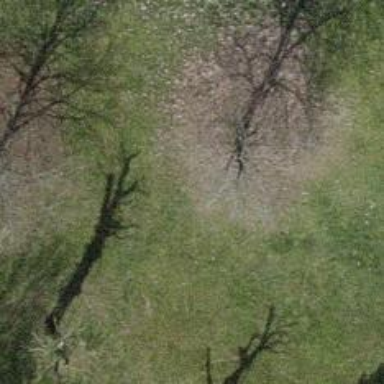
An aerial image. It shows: Deciduous tree with broadleaved leaves.